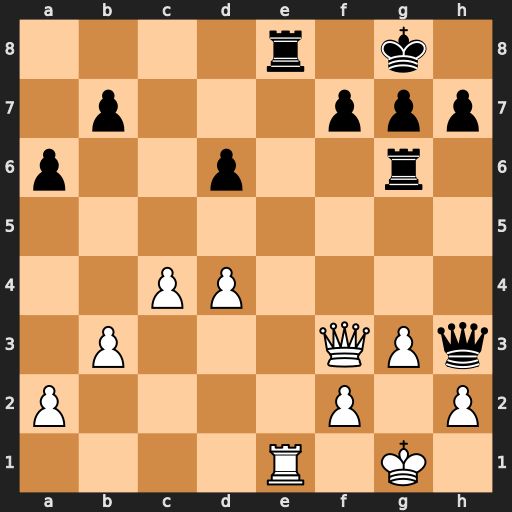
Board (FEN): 4r1k1/1p3ppp/p2p2r1/8/2PP4/1P3QPq/P4P1P/4R1K1
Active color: w
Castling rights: -
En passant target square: -
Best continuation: Rxe8#